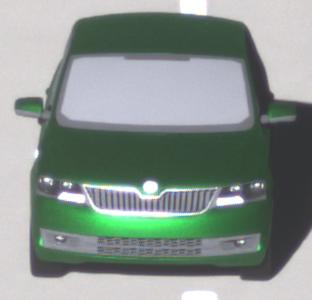
Make: Skoda
Model: Rapid
Detailed model: Rapid 1.2 Active Limousine
Model produced from: 2012/10
Model produced until: 2015/04
Doors: 5
Color: green
Road condition: wet road
Daytime: morning or afternoon
Contrast: high contrast